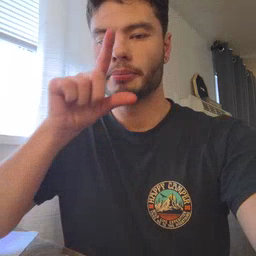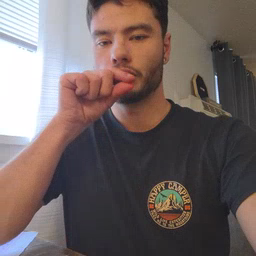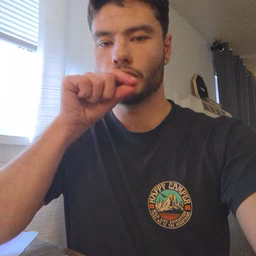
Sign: bird